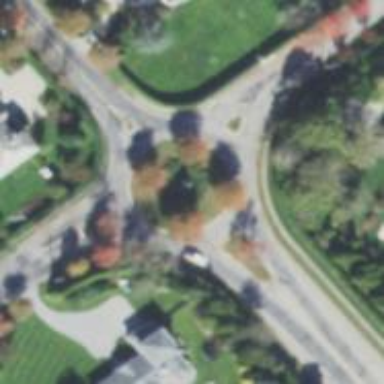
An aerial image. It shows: Roundabout at tertiary road junction.